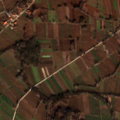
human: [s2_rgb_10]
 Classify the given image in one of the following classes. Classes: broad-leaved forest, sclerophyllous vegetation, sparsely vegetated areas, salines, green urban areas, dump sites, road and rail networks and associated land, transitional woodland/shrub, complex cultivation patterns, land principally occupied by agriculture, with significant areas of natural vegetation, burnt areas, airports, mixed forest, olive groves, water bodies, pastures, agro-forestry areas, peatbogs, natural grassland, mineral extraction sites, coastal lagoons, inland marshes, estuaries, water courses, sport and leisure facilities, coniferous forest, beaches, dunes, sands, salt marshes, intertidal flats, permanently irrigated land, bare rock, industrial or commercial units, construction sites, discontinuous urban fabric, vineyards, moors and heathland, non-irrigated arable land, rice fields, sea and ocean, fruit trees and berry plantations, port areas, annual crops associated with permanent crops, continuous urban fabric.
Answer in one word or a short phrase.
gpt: non-irrigated arable land, land principally occupied by agriculture, with significant areas of natural vegetation